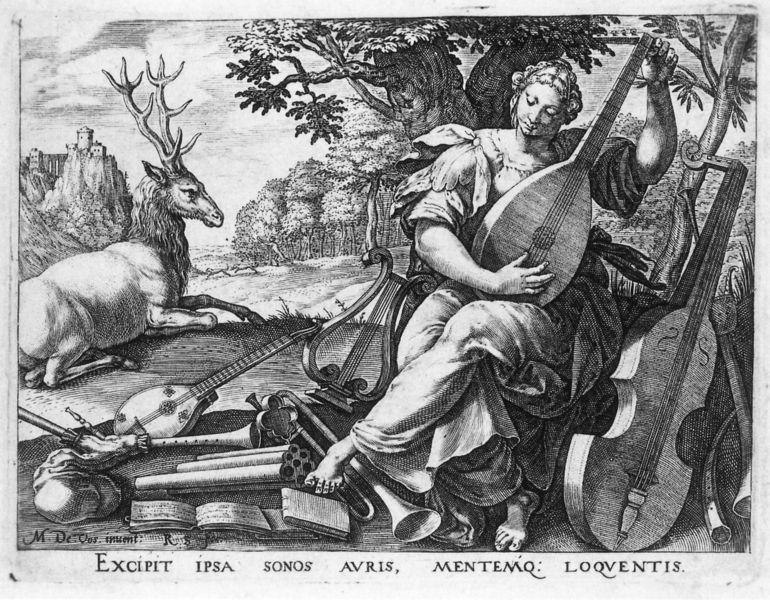
Titel: Das Hören; aus: Die fünf Sinne
Künstler: Maarten de Vos
Schlagwörter: baum, berg, himmel, wolken, frau, tier, arm, instrument, instrumente, kontrabass, musik, musiker, wald, cello, buch, burg, druck, stich, schwarzweiß, text, göttin, jagd, hirsch, laute, dudelsack, lyra, geweih, latein, trompete, musikinstrumente, huegel, floete, huegwl, excipi, excipit, auris